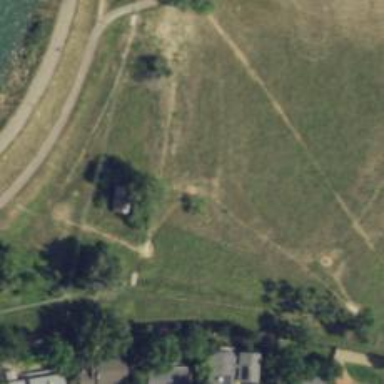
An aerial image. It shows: Disc golf course designed for leisure and sport.